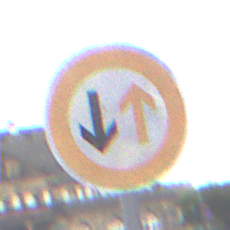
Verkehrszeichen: VorrangDesGegenverkehrs
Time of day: MorningAfternoon
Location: Outdoor (Urban)
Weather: PartlyCloudy
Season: NotSpecified
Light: Natural